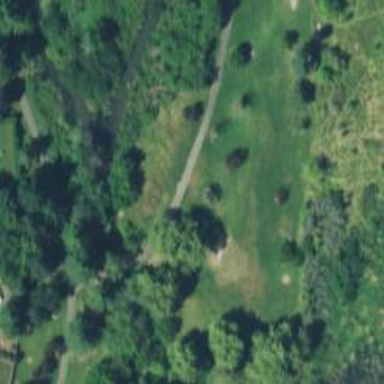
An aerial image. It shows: Disc golf tee.